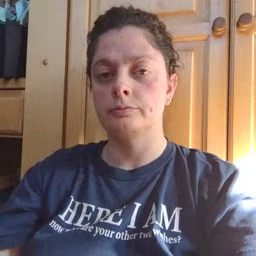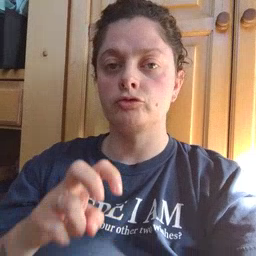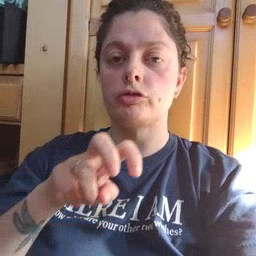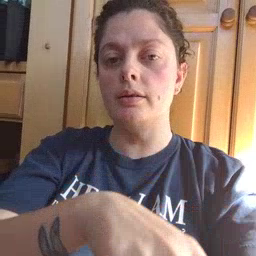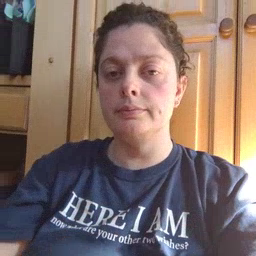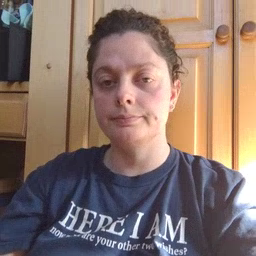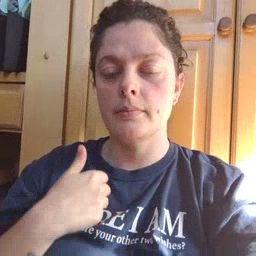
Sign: ride